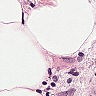
Metastatic tissue present: no